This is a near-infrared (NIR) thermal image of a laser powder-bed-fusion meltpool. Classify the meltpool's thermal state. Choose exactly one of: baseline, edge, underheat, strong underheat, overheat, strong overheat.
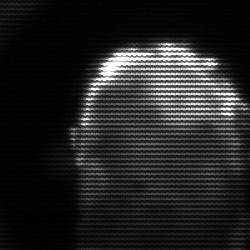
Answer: baseline